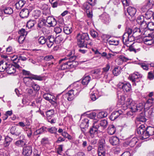
Tumor epithelial tissue: yes
Tumor-associated stroma tissue: yes
Normal tissue: no